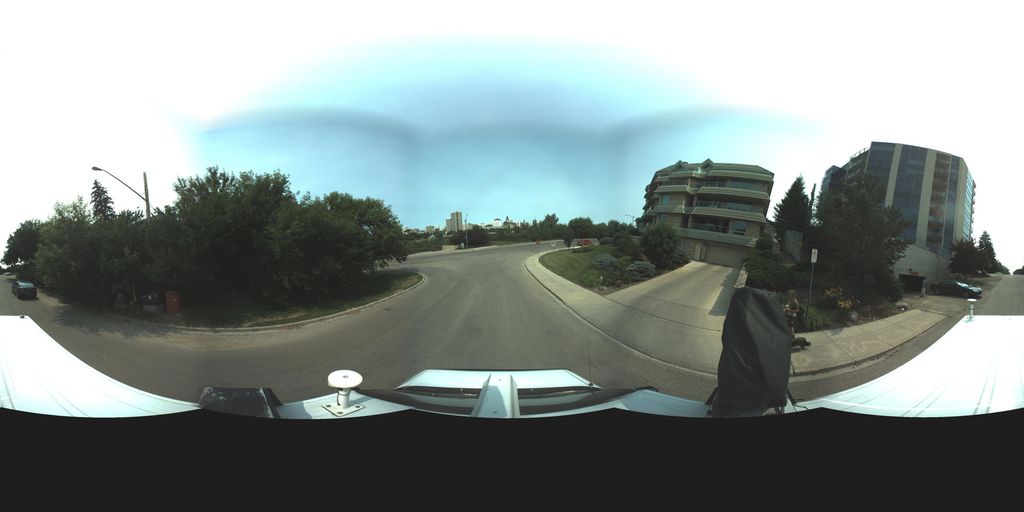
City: saskatoon